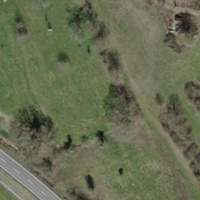
EUNIS habitat code: 25
Species observed at this site:
Primula veris